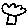
Label: tree